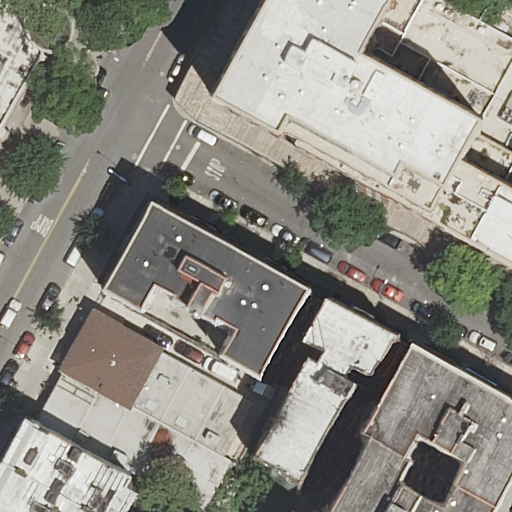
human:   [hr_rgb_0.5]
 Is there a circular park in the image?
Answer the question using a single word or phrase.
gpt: no

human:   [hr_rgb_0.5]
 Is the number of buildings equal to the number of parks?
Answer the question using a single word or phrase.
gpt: no

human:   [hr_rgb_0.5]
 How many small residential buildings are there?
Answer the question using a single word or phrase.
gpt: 3

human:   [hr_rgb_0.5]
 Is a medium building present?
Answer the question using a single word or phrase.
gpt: yes

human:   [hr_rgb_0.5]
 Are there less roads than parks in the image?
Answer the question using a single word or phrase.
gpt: no

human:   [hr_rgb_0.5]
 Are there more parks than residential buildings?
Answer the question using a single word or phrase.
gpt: no

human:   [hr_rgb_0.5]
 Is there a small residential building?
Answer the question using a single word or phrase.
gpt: yes

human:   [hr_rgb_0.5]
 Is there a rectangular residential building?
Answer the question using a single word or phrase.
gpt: yes

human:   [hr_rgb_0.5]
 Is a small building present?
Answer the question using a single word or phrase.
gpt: yes

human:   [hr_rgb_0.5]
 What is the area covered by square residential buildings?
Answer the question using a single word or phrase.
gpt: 0m2

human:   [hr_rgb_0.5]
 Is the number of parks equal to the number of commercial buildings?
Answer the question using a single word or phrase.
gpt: no

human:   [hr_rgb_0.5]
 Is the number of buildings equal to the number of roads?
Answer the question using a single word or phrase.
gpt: no

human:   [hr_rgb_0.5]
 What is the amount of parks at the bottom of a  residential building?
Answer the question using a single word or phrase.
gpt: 1

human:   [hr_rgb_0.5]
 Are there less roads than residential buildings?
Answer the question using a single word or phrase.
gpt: yes

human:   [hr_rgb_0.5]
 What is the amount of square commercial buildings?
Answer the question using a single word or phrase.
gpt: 0

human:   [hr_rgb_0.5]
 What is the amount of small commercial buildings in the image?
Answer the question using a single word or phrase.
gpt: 0

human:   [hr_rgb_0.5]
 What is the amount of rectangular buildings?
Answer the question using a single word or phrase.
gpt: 3

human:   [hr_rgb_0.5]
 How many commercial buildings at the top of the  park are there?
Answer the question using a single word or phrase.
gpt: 0

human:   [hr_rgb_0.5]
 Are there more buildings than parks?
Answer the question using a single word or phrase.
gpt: yes

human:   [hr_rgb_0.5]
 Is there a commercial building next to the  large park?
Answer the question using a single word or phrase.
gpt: no

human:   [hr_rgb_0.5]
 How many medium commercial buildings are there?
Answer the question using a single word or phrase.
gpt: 0

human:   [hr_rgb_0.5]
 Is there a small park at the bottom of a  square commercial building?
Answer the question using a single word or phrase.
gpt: no

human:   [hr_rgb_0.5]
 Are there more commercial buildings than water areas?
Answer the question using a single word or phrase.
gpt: no

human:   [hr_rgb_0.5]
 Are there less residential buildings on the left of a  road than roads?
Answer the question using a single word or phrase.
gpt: no

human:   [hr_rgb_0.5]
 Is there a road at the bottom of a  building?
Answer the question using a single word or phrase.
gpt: yes

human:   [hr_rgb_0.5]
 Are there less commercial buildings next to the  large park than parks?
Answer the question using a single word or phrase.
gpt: yes

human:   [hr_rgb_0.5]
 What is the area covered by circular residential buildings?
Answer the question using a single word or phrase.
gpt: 0m2

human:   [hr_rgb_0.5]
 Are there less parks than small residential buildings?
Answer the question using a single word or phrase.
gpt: yes

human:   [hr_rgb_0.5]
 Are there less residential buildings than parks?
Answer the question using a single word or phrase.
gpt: no

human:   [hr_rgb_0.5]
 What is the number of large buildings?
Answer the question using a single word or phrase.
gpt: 4

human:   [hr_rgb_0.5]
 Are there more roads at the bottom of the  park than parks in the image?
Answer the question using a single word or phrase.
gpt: no

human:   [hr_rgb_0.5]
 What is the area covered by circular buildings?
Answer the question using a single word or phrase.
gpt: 0m2

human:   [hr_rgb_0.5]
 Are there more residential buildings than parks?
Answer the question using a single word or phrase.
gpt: yes

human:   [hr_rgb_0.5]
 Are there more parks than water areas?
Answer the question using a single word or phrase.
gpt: yes

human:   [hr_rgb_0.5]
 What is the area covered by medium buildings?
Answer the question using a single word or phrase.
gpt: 1290m2

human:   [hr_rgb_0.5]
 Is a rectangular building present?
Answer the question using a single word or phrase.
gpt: yes

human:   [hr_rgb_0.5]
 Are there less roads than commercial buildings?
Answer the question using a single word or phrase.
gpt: no